Milling tool wear sample.
Tool blade image: 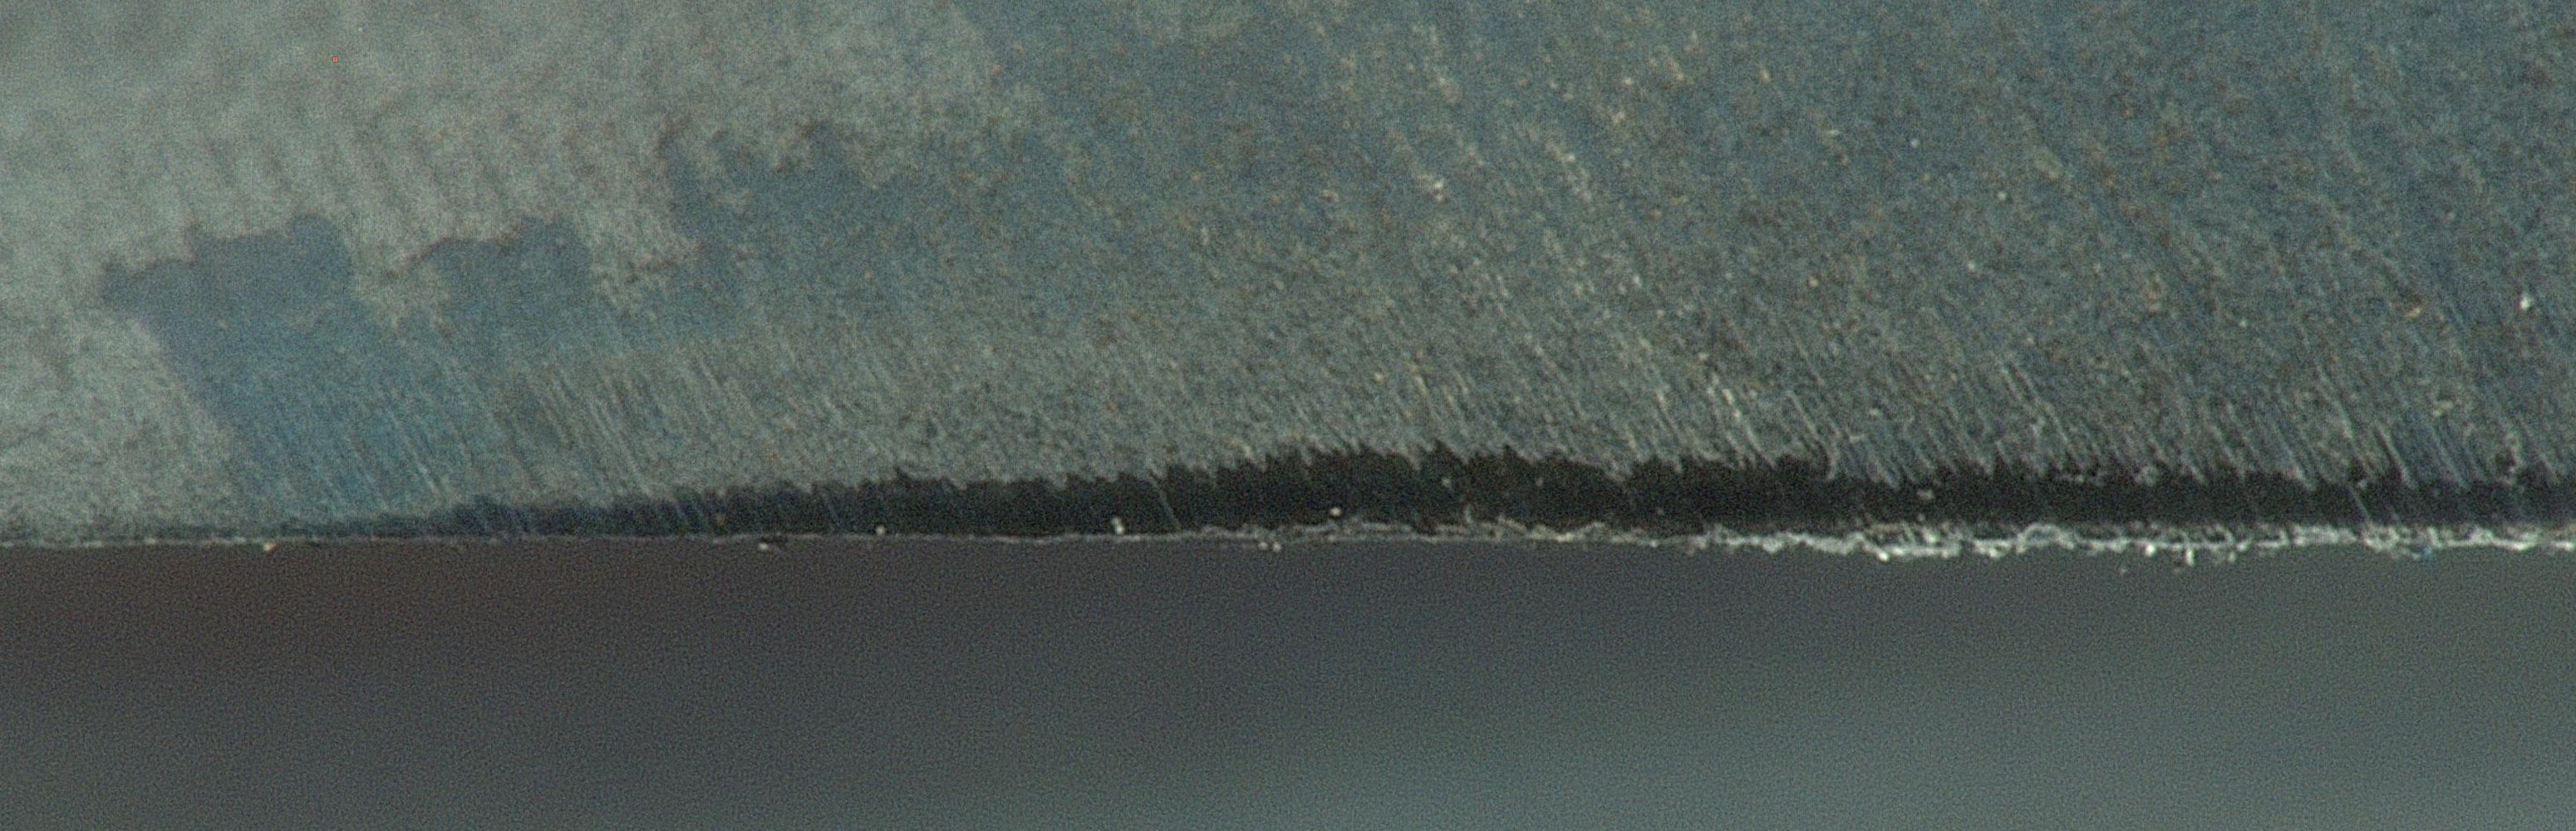
Chip image: 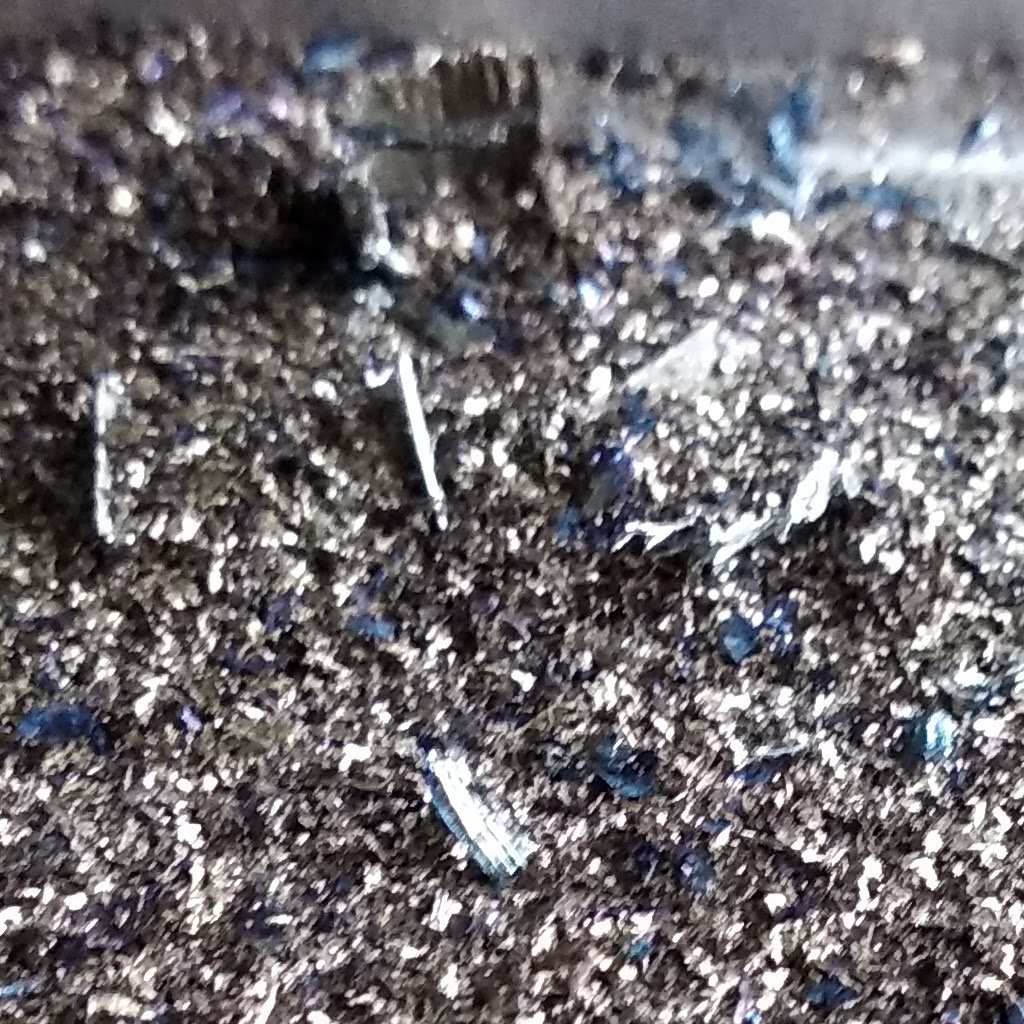
Workpiece image: 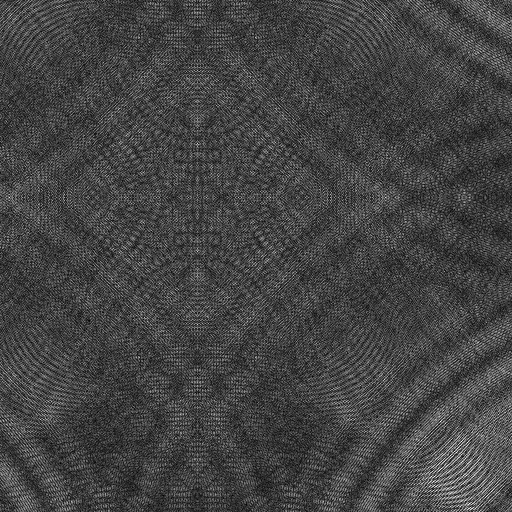
Tool wear state: used
Gaps: 5.23
Flank wear: 72.47
Overhang: 29.74
Force-signal Mel-spectrograms (X, Y, Z axes): 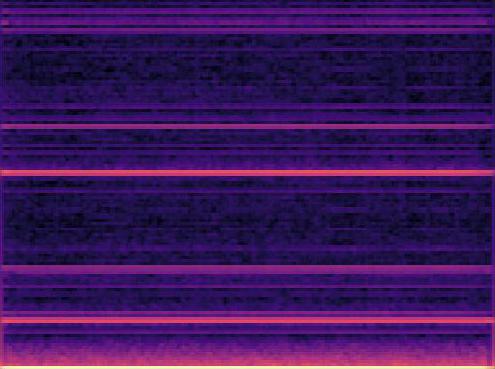 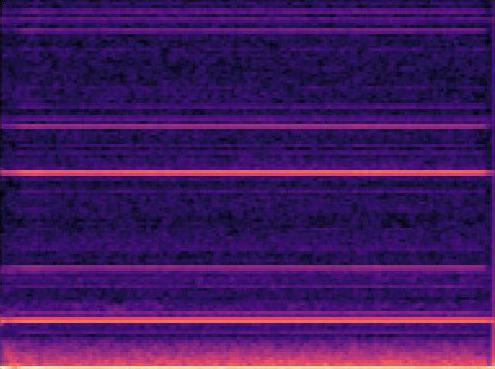 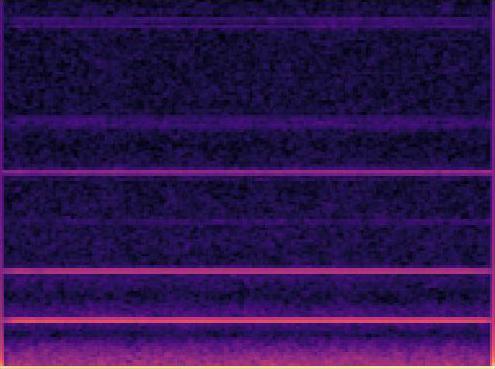
Force-signal scalograms (X, Y, Z axes): 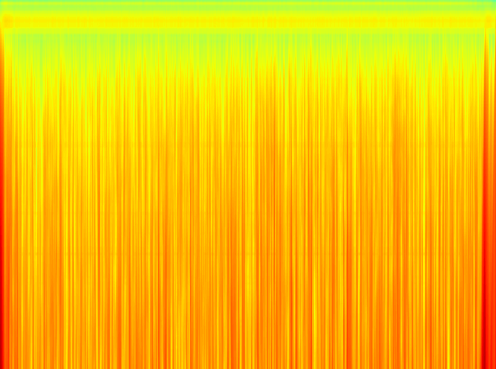 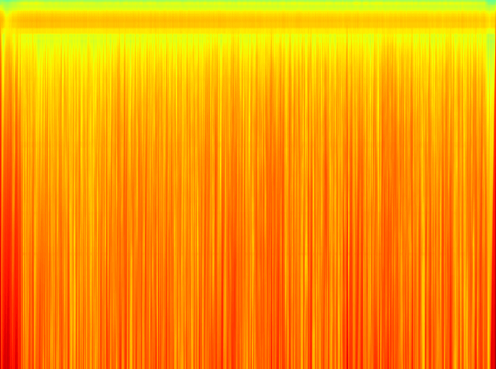 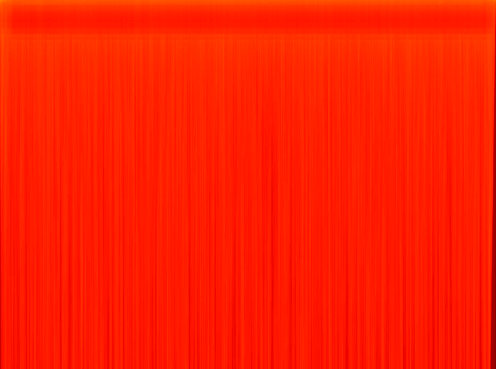
Force phase: initial_break_in_wear